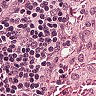
Metastatic tissue present: no